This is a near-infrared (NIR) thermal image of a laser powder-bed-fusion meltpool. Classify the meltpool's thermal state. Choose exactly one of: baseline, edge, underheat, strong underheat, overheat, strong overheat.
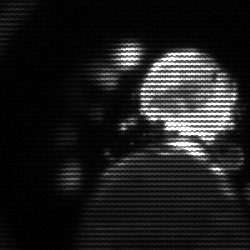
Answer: baseline